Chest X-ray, PA view. Patient: 61 years old, sex M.
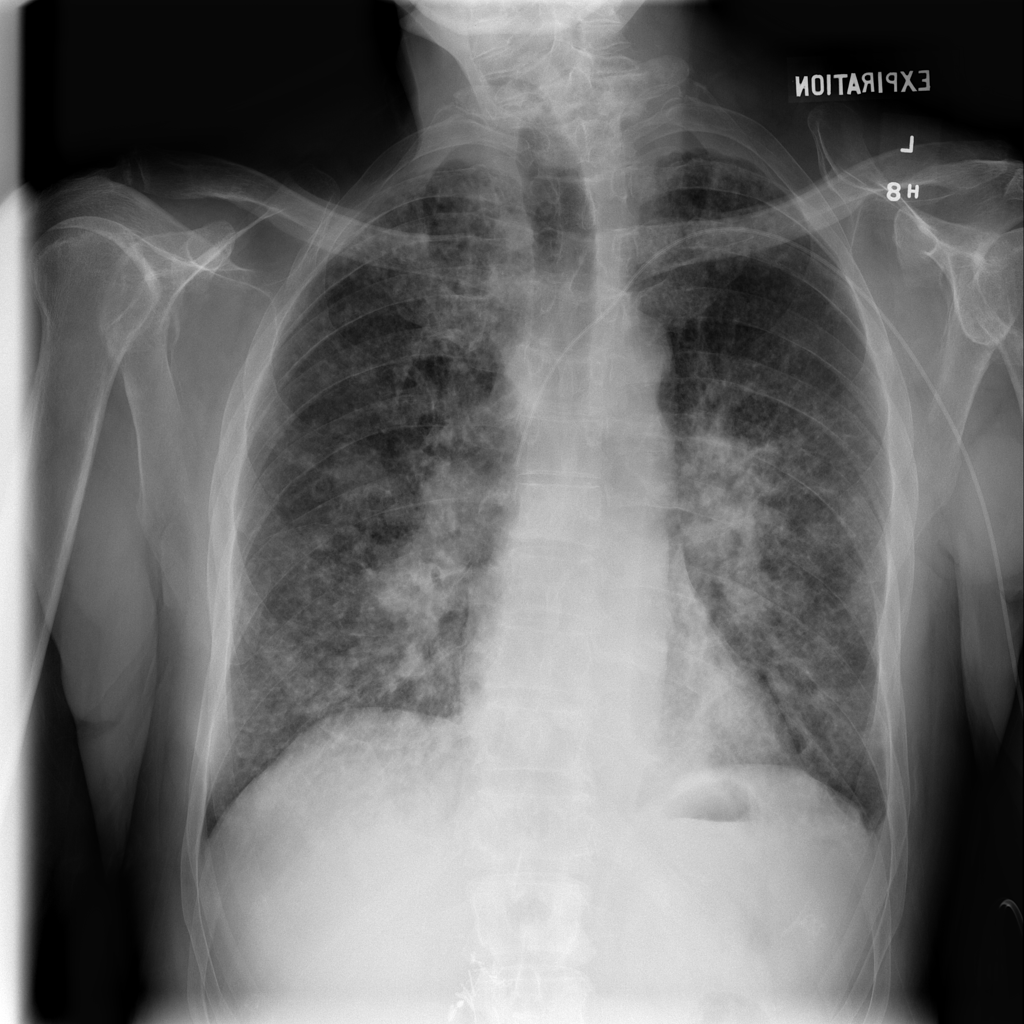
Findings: Pleural_Thickening